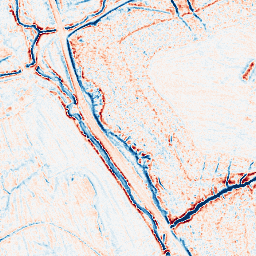
Category: edge_preserving
Decomposition family: anisotropic_diffusion
Decomposition parameters: iterations: 10
kappa: 30
gamma: 0.15
Upsampling method: sinc_hamming
Upsampling parameters: scale: 8
kernel_size: 16
Upsampling scale: 8